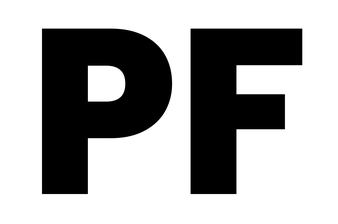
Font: Poppins-ExtraBold